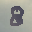
Label: 8